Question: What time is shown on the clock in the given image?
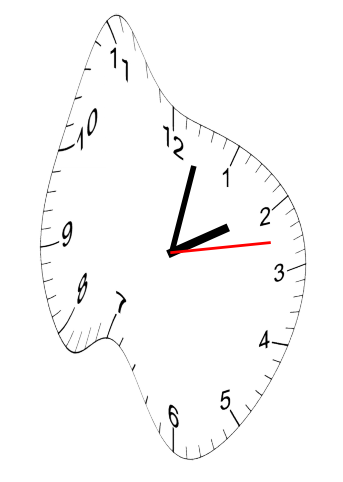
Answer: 02:02:13